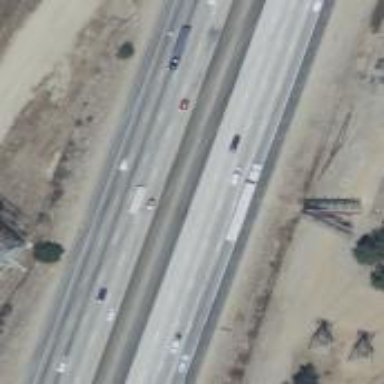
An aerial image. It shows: Motorway.